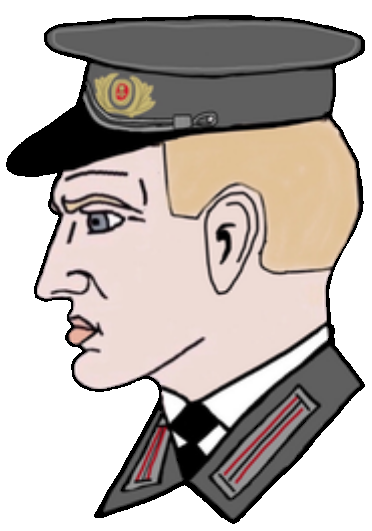
Label: 4_Yes_Chad